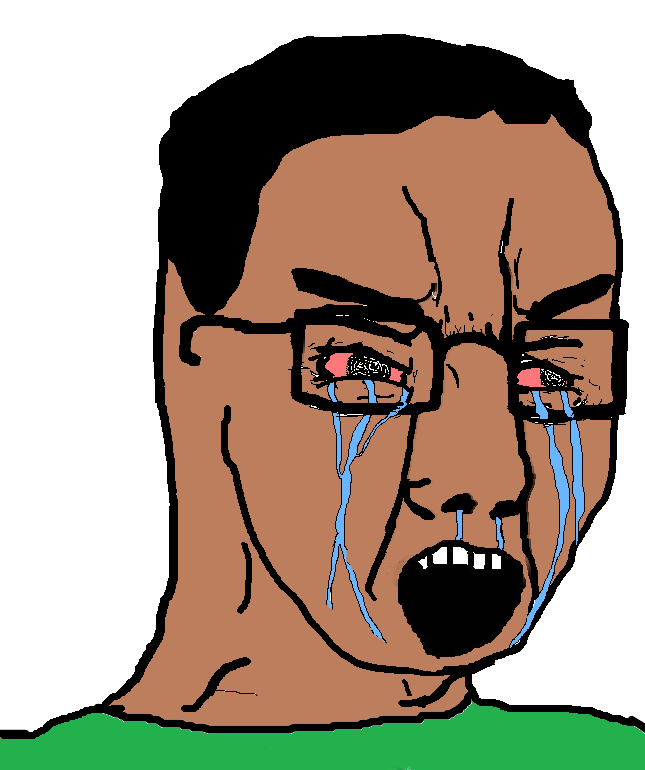
Label: 5_Poljak